Question: I have downloaded <URL> and try to host the site in my local IIS Server. Soon, I came up with a problem while browsing the site.
'''
HTTP Error 500.19 - Internal Server Error
The requested page cannot be accessed because the related configuration data for the page is invalid.
'''

And also suggests :
'''
Config Error There is a duplicate 'system.web.extensions/scripting/scriptResourceHandler' section defined .
'''
But Initially at the installation period I commented all the code starting and ending with 'sectionGroup' and finally installed.
But now while I am using the framework for extra development I have uncommented previously commented portions of code. But, still my browser is suggesting the same problem. I have seen thoroughly but cannot find the duplicate as suggested by browser.
Please help me to get rid of it. I need it for the development task.
Thankful to your response.
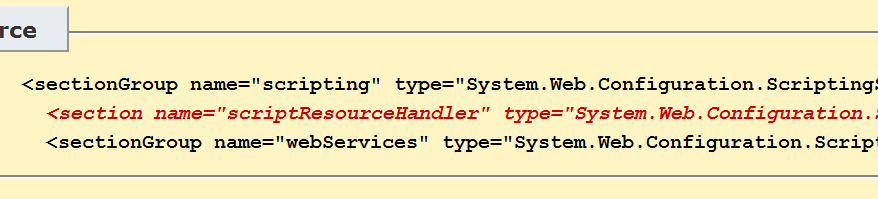
Answer: I think your default pool in IIS is v4.0.
SageFrameV2.1 in Codeplex is built on asp.net framework 3.5 so you can use pool 2.0 to get rid of that error.